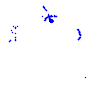
Particle: proton